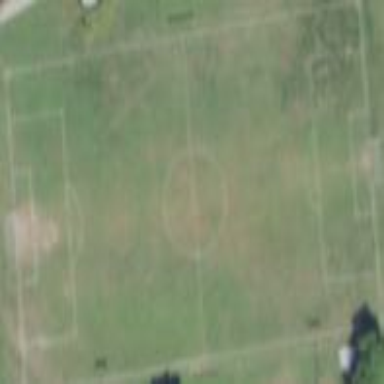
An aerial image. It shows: Soccer pitch for leisure land activities.